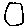
Label: circle